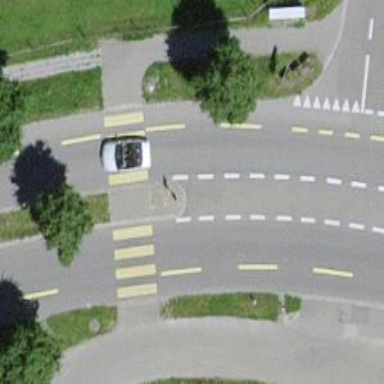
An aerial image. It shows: Zebra crossing on the road.